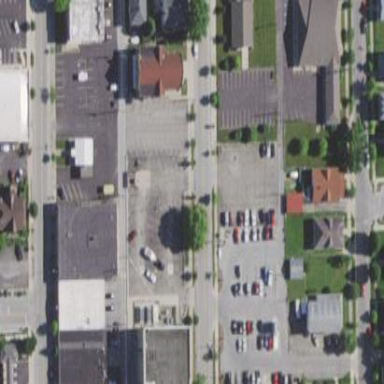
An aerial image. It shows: Sidewalk.